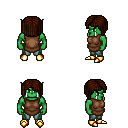
a pixel art fantasy rpg character, male body template, orc, green skin, brown tunic, teal pants, brown pageboy hairstyle, gold boots, four views (front, back, left, right), 2x2 character sprite sheet, small pixel art, hard edges, no anti-aliasing